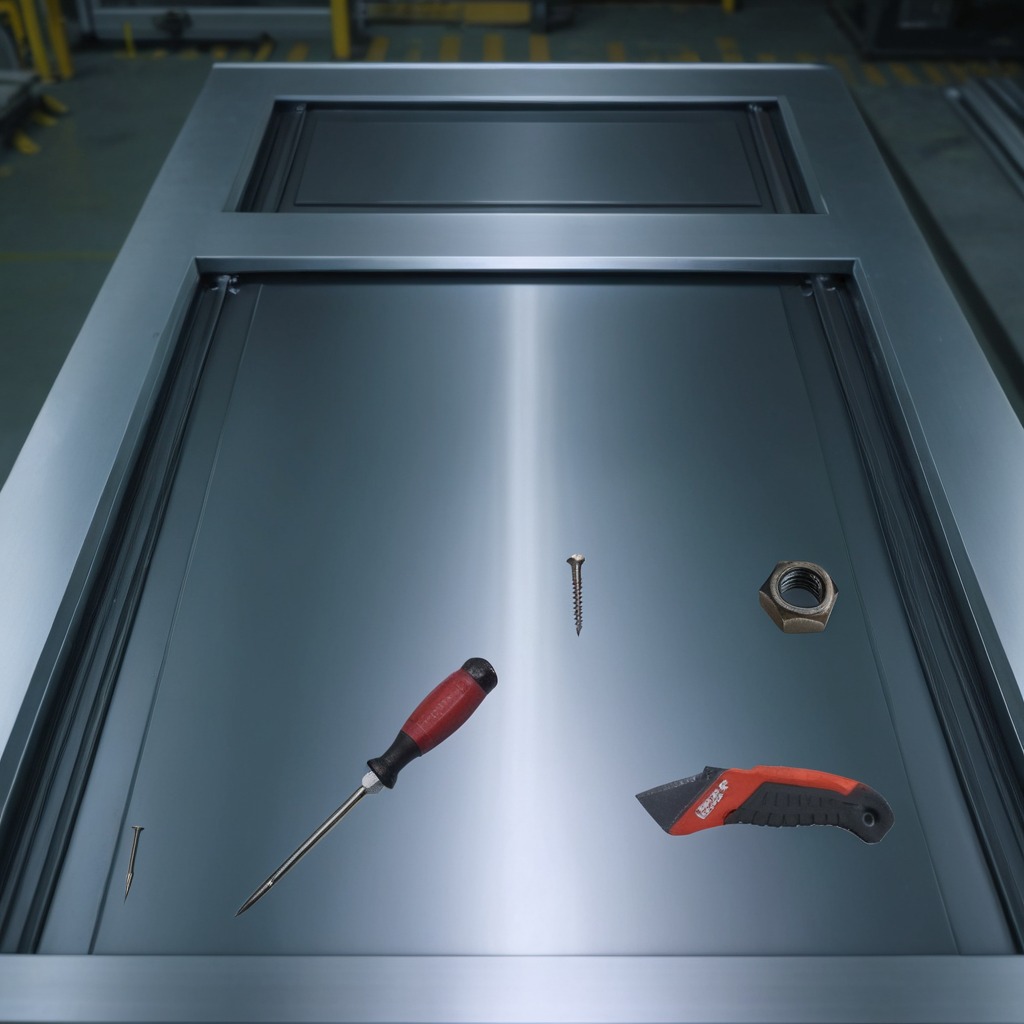
A utility knife, a metal machine screw, an iron nail, a screwdriver, and a metal nut are lying on the metal table.